Field crop: tomato
Growth stage: 2
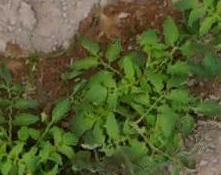
Species: tomato